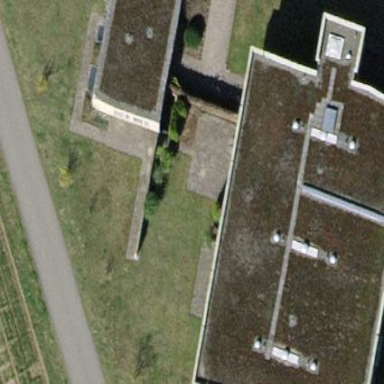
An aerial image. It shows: Hospital building with flat roof.